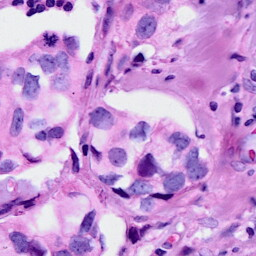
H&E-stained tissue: Breast